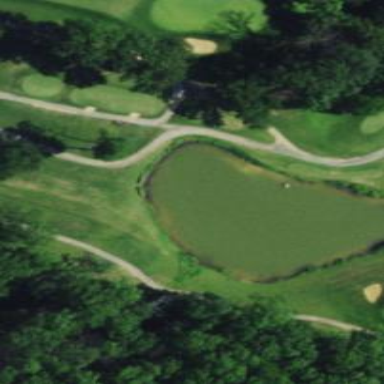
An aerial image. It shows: Water hazard on golf course. The hazard is natural water feature.